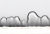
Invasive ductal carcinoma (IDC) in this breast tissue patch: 0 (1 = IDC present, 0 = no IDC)